Question: I am setting up a staff database and some of the staff have split roles across two teams in the same department. I am using the 'QUERY' function on the Dashboard tab to bring up details for various teams, searching via manager or team. The problem I have is when trying to factor in the split roles into the searches.
For example, an employee who works part-time in one team and part-time in another will be listed under two managers and two teams in the main database. See image below:

What I want it to come up with is as follows when you search for either Manager or Team:
Staff Member - Hours - Role
Person 1 - - - - 37 - - A
Person 2 - - - - 37 - - A
Person 4 - - - - 10 - - B
So all the people who work for a certain manager, whether the role is 1 or role 2 would be shown.
I have tried the following to combine the two column results:
'''
={query(StaffData2,"select B,AT where K = '"&Dashboard!O8 &"' and AT is not null",1);query(StaffData2,"select B,AU where AO = '"&Dashboard!O8&"' and AU is not null",0)}
'''
It seems to half work when the employee in a team does have a split role but it adds them as another entry on to the bottom of the results eg:
'''
Person 1
Person 2
Person 1
'''
Alternatively, if there are no split roles then the result comes back with an 'ARRAY LATERAL' error.
Any help would be great.
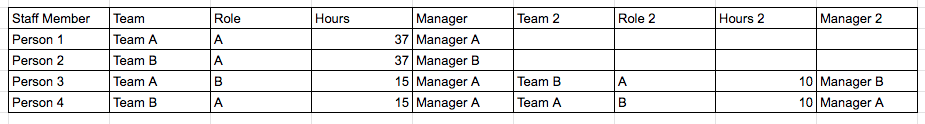
Answer: the proper way would be:
'''
=QUERY({B3:E13; B3:B13, F3:H13},
"select Col1,Col2,Col4 where Col3 = '"&C16&"'", 1)
'''
<URL>
---
<URL>